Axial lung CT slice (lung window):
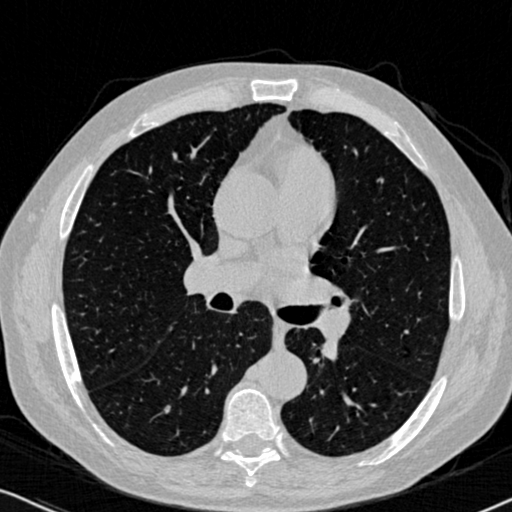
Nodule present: no